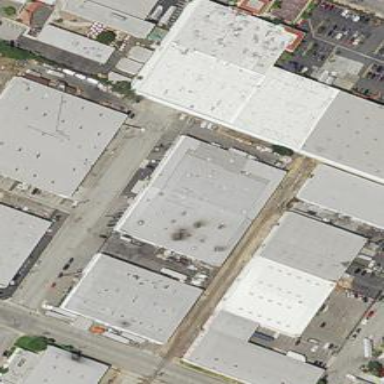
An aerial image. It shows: Industrial building.